Brain MRI, t1w sequence, axial 2D slice.
Patient: age 29, sex F, weight 95 kg, height 1.95 m
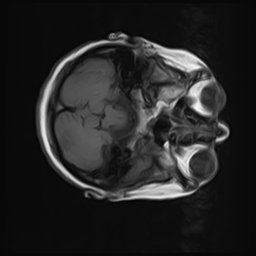